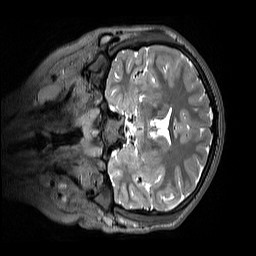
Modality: T2w
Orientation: coronal
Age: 11
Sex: female
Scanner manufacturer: siemens
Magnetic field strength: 3 T
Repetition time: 3.2 s
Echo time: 0.408 s